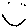
Label: smiley face